Question: I'm a little new to the web development scene and I was having a very persistent problem with Chrome that I can't quite seem to figure out.
I'm using the <URL>:

You can see this issue for yourself if you go to <URL>.
What I've tried:
1. CSS Reset - yields no different results.
I'm using Chrome V18.0.1025.151, going to try a system update on Ubuntu so I'll check in tomorrow and see if this fixes the issue.
Evidently I'm using the latest version of Google Chrome, might be a problem with this version. But if nobody else can see the issue then perhaps it's a non-issue...
Found out that I was using Chromium instead of Chrome, I didn't realize there was a difference. I installed Chrome 7 instead but I'm getting the same problem as with Chromium. Also suddenly neither of these browsers are able to display some of my jpg images? Chrome must be incredibly buggy on Ubuntu! <-- Human-error!
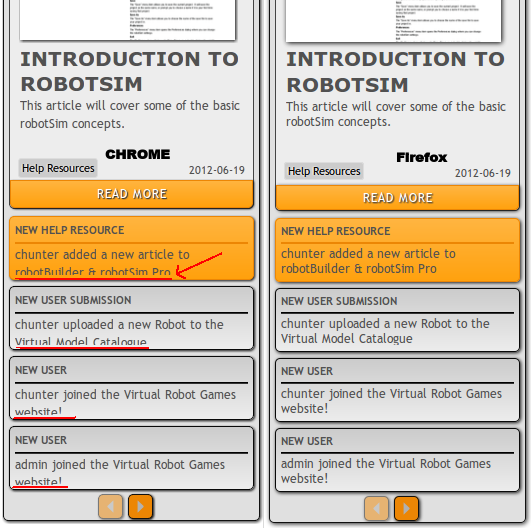
Answer: It seems like the issue is due to Chrome's default 'line-height' and the fonts that you are using on the page. Myriad Pro and Trebuchet MS seem to have very wide leading when used with Chrome's default; sans-serif is fine. Since '.cn_list p' has a fixed height and 'overflow:hidden' set, the huge 'line-height' Chrome gives these fonts pushes the text out of the box, cutting it off.
You have a couple of options:
- 'line-height''.cn_list p''body''1''1em'-
Adding a 'line-height' should do the trick for you there, though.
Projects like HTML5Boilerplate <URL> for just this reason.